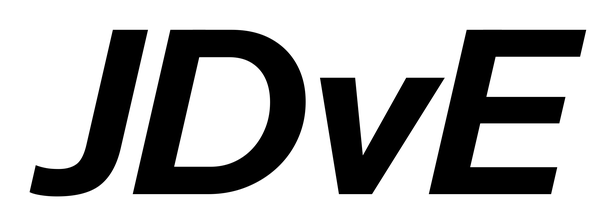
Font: InstrumentSans-Italic_Bold_Italic